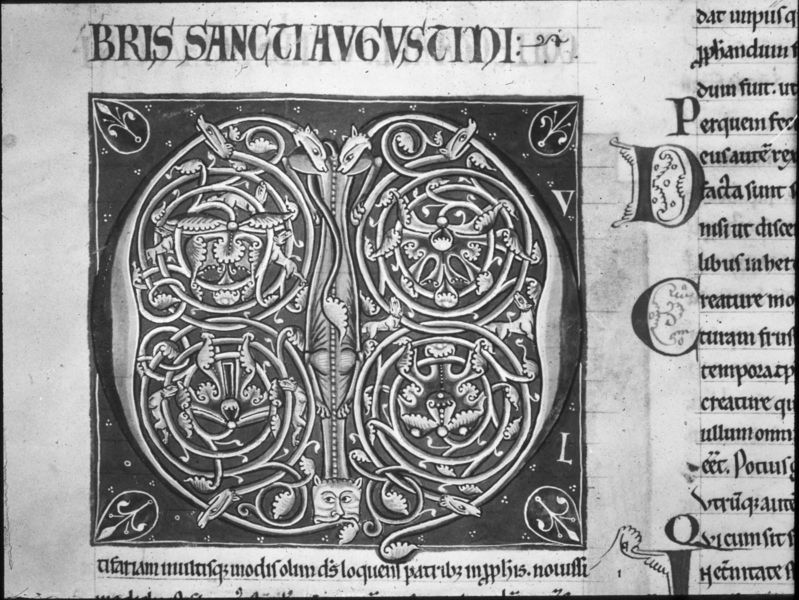
Titel: Augustinus - Kommentar zu Paulus, Band 2
Institution: Paris, Bibliothèque Nationale
Schlagwörter: feder, blüten, tier, ornament, bibel, ranken, schrift, foto, katze, buch, druck, schwarz weiss, tinte, buchdruck, pergament, heilig, druch, handschrift, gebetbuch, latein, papyrus, keltisch, buchmalerei, fabeltier, tierkreis, evangeliar, initale, lateun, schreiblinien